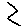
Label: zigzag